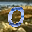
Label: 0